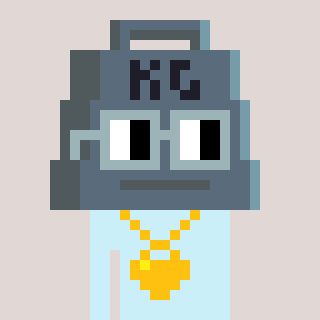
a pixel art character with square dark gray glasses, a weight-shaped head and a cold-colored body on a warm background